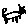
Label: cat